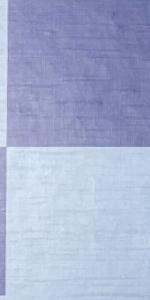
Label: Empty